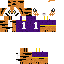
A male animal skin with dark skin, wearing brown bald dressed in a purple tshirt and brown pants, featuring a closed mouth.